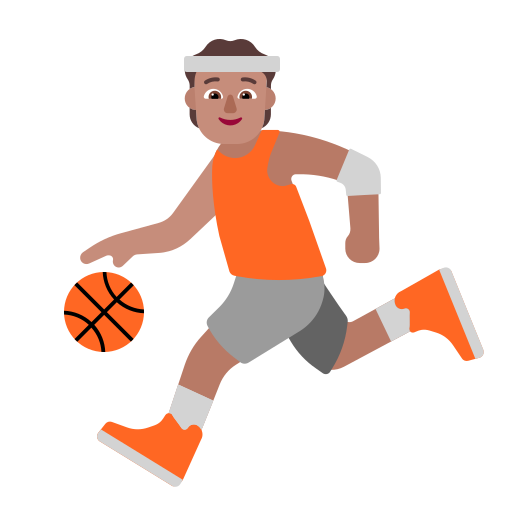
person bouncing ball flat